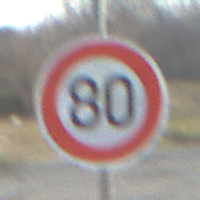
Verkehrszeichen: Geschwindigkeit80
Umgebung: Outdoor, Suburban
Tageszeit: MorningAfternoon
Wetter: PartlyCloudy
Licht: Natural
Jahreszeit: NotSpecified
Kontrast: HighContrast